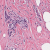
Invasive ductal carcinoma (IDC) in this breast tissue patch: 0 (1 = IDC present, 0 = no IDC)